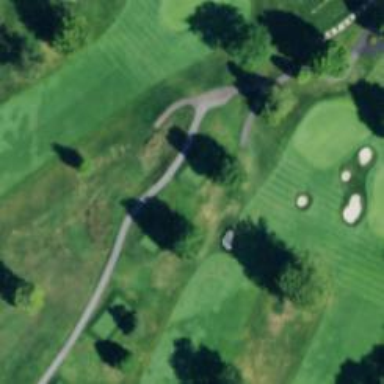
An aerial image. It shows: Path for both road and golf.